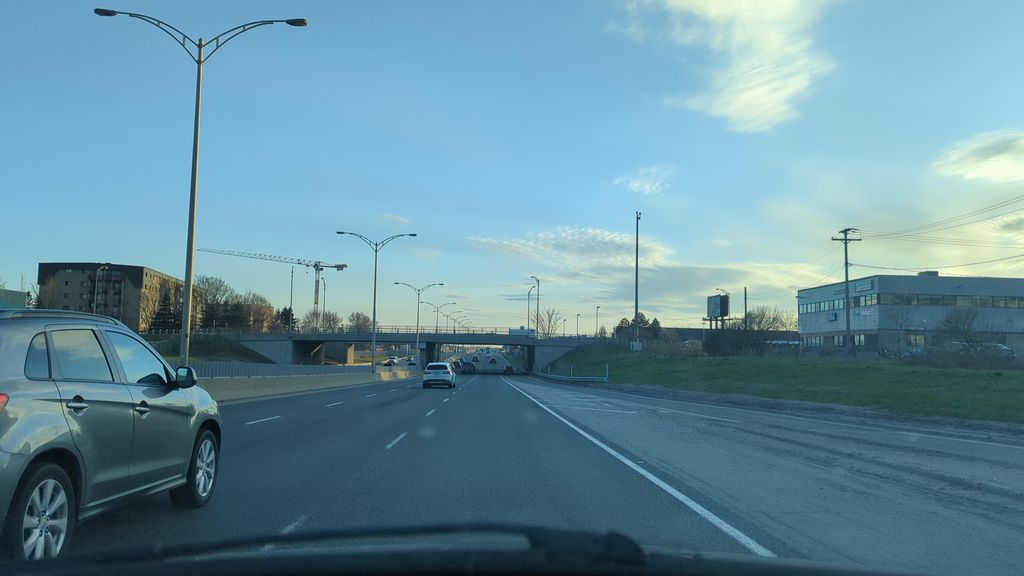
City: quebec_city